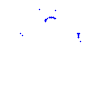
Particle: proton